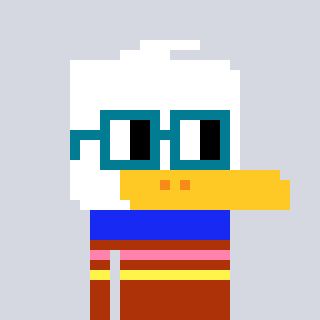
a pixel art character with square dark green glasses, a duck-shaped head and a hotbrown-colored body on a cool background